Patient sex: M
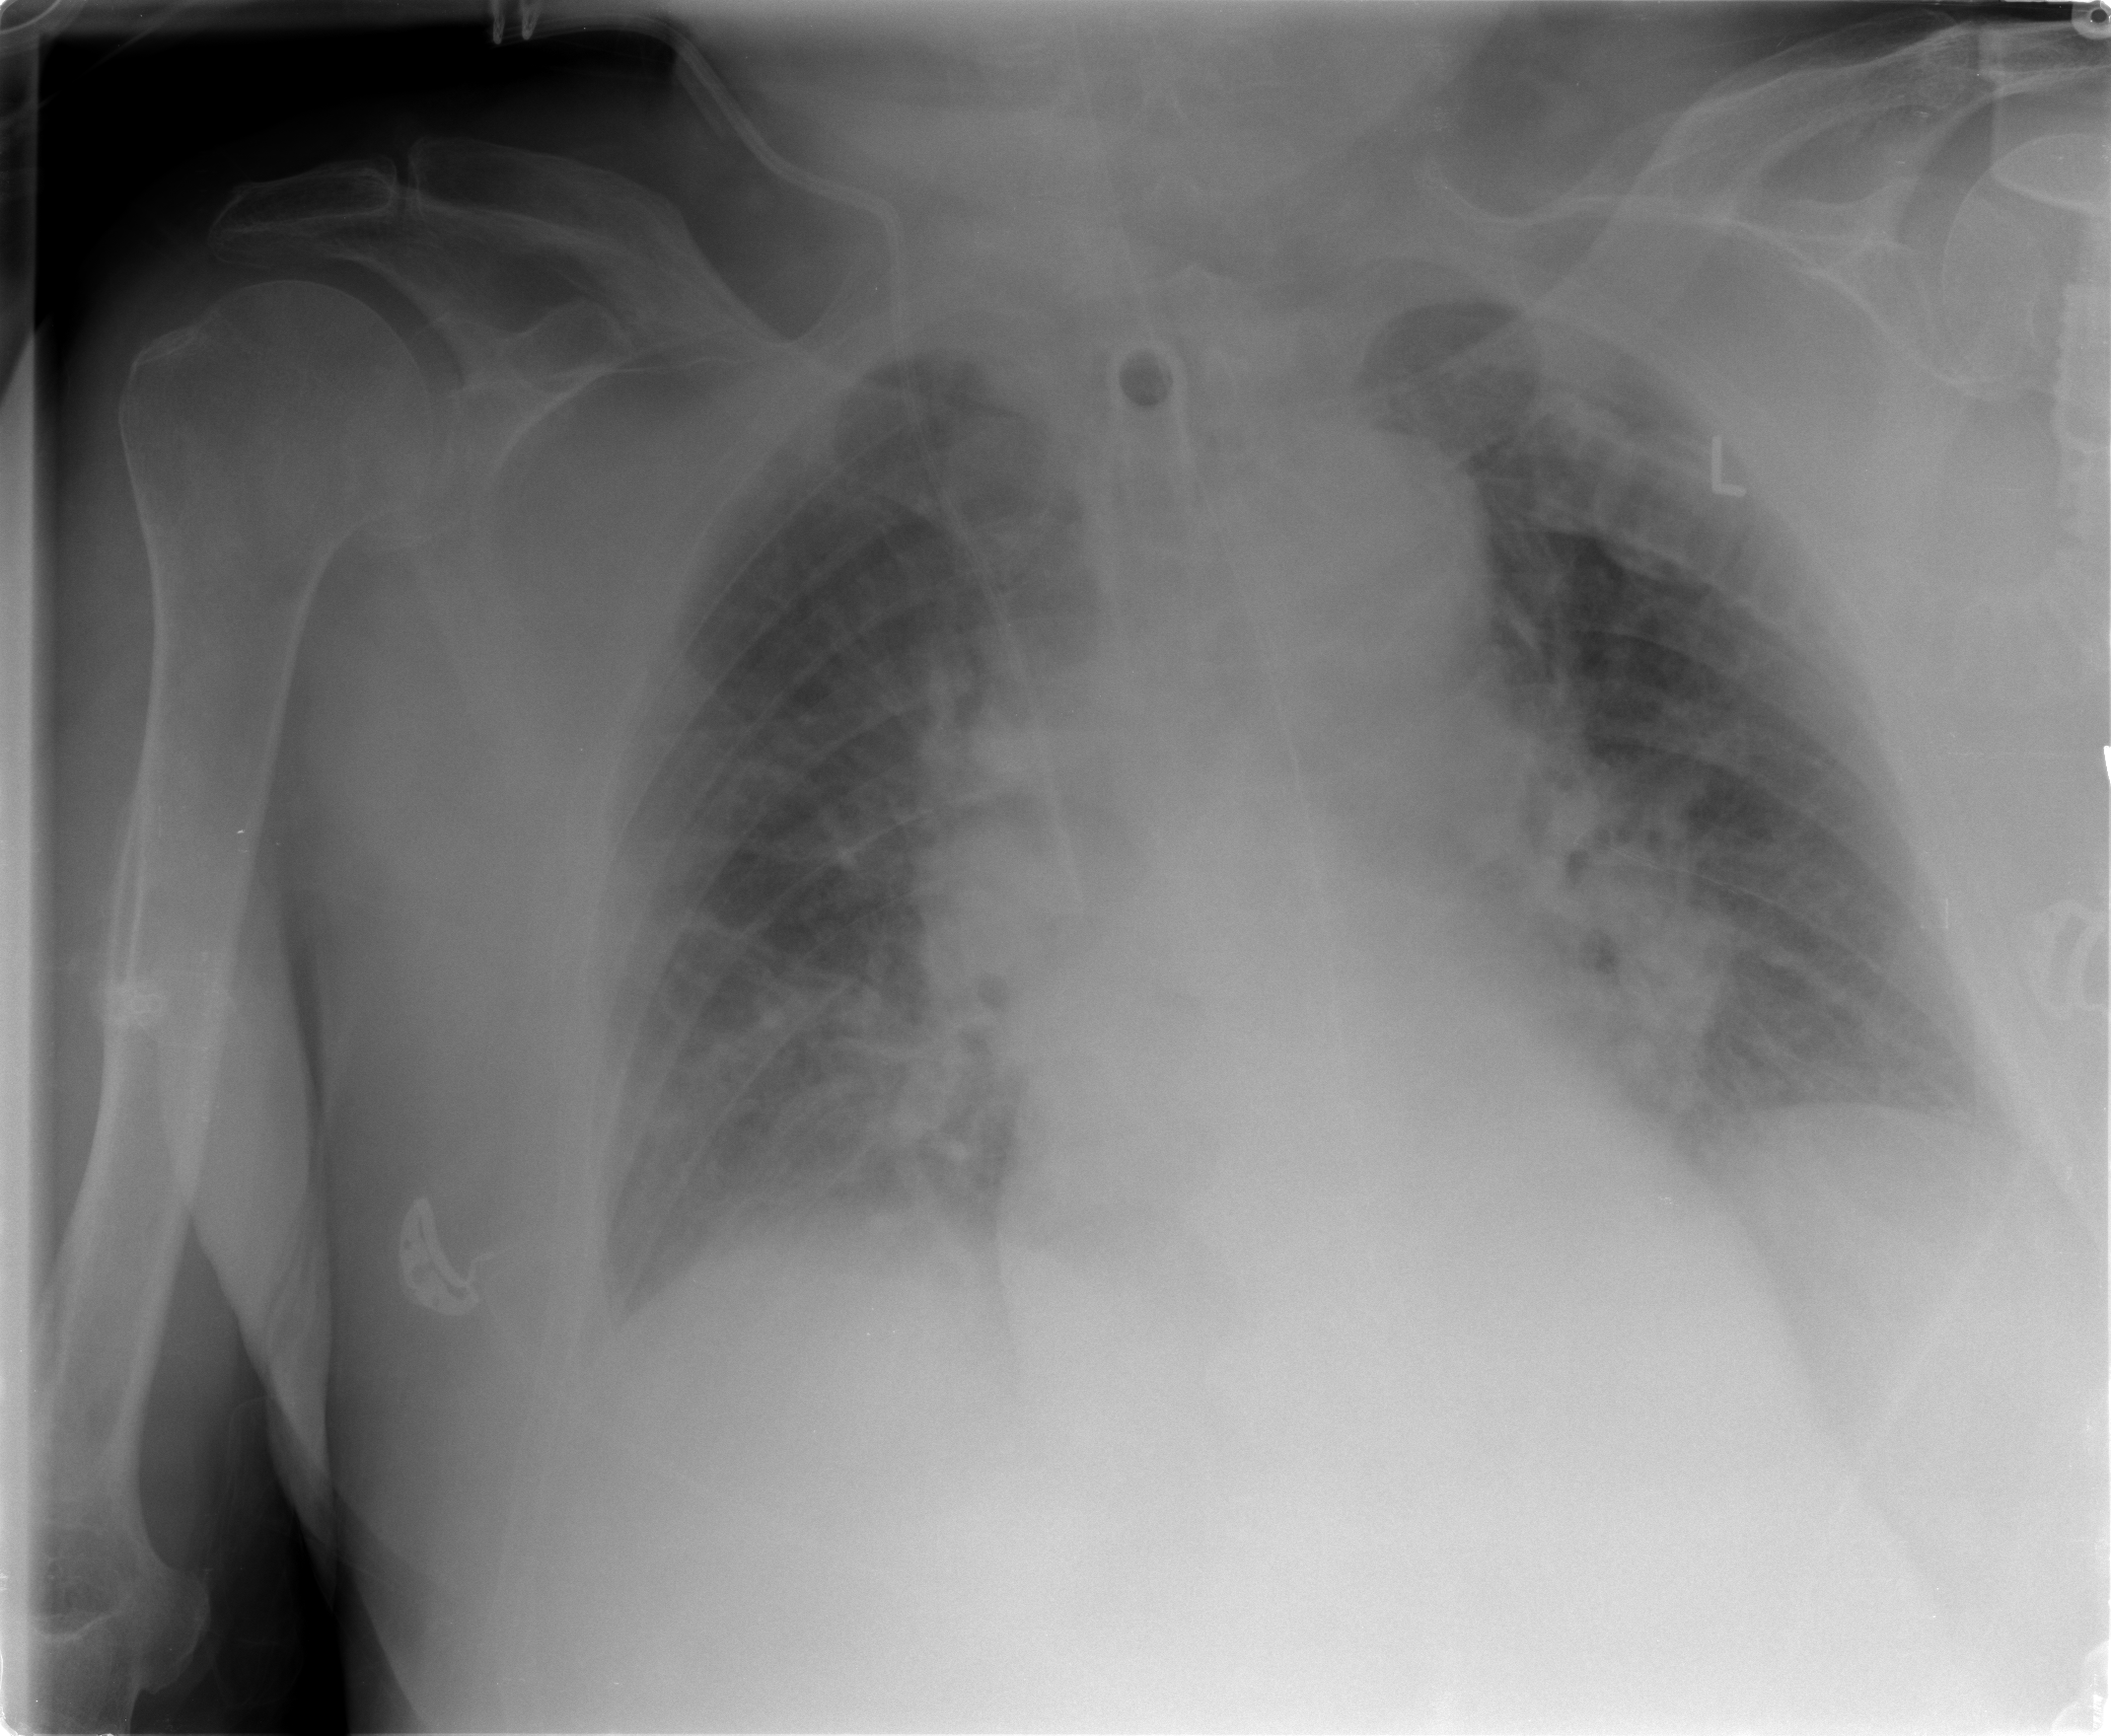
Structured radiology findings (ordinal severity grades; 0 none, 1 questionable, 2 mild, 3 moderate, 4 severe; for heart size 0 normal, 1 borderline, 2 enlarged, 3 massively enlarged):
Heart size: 0
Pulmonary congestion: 3
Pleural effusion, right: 2
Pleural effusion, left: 2
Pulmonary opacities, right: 2
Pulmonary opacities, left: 2
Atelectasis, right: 2
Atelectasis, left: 2